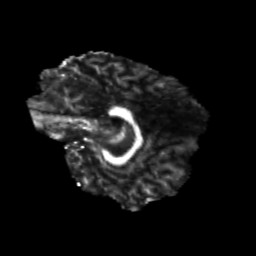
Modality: FA
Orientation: sagittal
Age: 22
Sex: male
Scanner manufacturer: siemens
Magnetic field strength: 3 T
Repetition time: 3.5 s
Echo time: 0.104 s